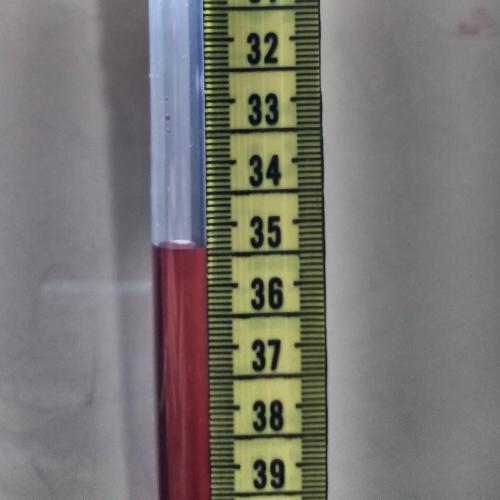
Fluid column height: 35.4 cm